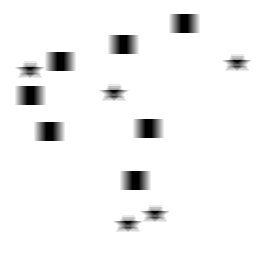
Squares: 7
Triangles: 0
Stars: 5
Total shapes: 12